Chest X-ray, PA view. Patient: 60 years old, sex M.
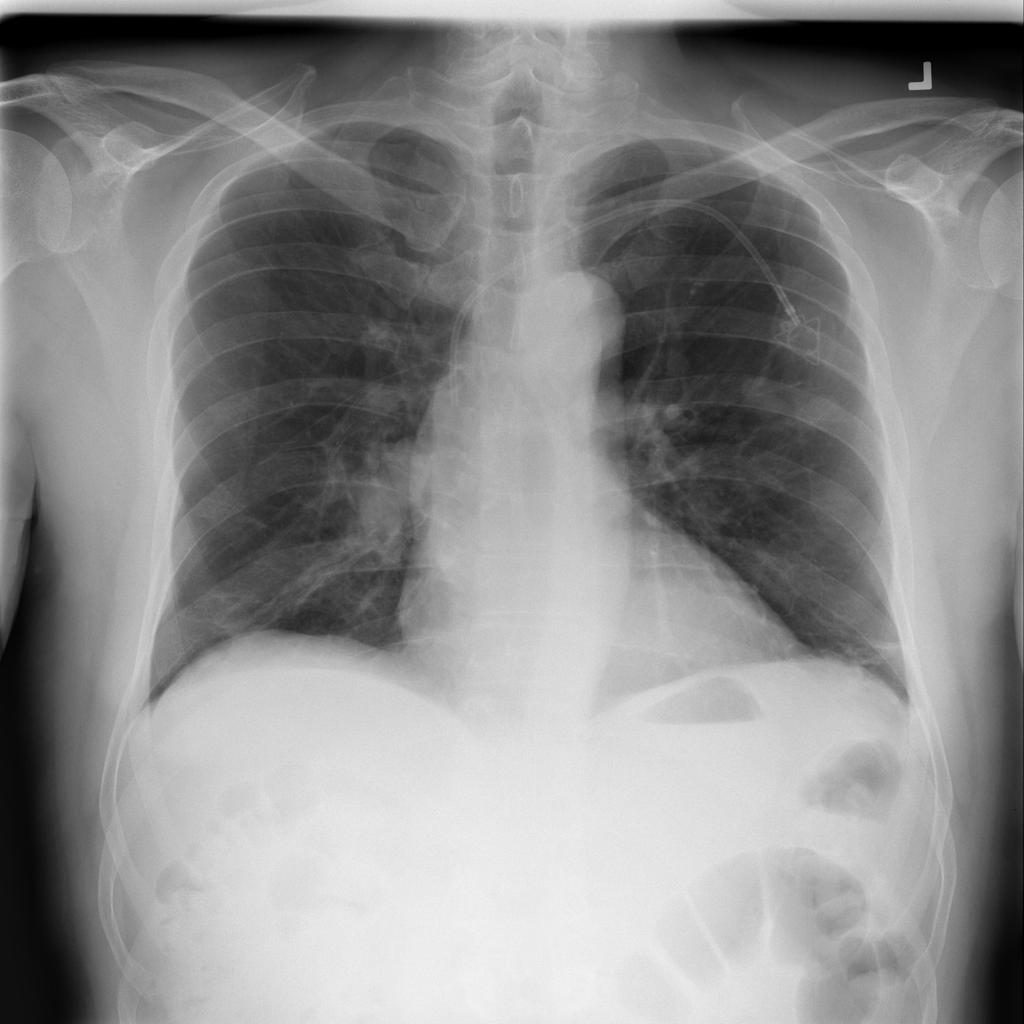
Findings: Atelectasis